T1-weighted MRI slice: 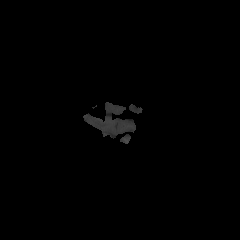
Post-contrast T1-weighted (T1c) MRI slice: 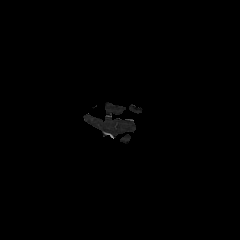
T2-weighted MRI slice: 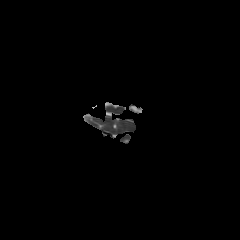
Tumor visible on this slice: no